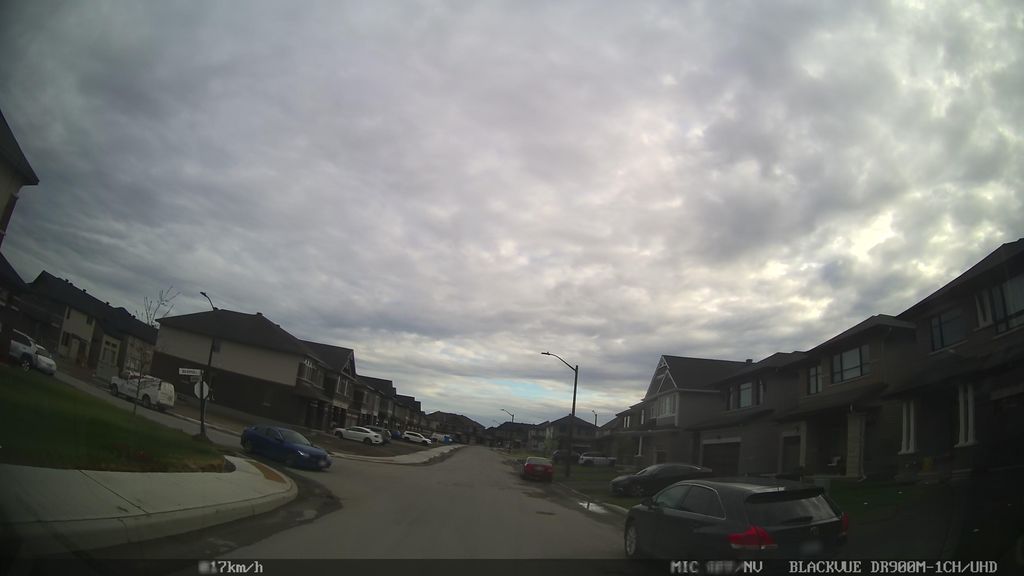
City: ottawa-gatineau